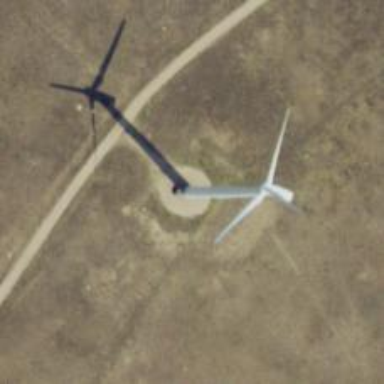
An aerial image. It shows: Wind power generator utilizing wind turbines.